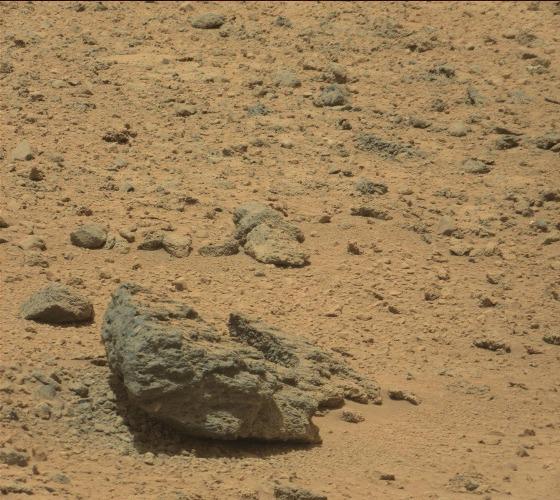
Terrain classes present: Bedrock, Gravel / Sand / Soil, Rock, Shadow